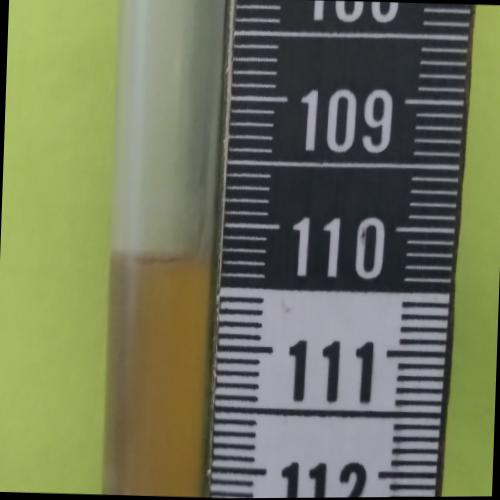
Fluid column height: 110.3 cm